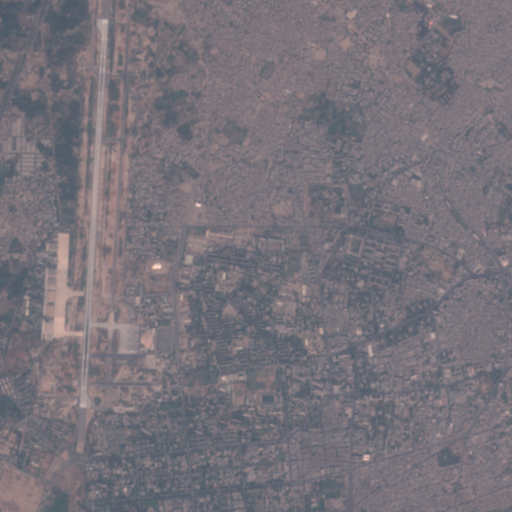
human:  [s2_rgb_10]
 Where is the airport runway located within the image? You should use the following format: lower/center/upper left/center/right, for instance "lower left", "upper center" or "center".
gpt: The airport runway is located in the left of the image.
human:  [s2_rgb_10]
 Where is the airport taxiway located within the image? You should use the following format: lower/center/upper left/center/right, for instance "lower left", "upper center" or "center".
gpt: The airport taxiway is located in the left of the image.
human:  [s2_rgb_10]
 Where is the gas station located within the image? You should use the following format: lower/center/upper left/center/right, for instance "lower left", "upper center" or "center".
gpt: The gas station is located in the center right of the image.
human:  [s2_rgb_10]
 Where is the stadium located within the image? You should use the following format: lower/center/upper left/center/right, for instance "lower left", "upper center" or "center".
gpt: The stadium is located in the lower center of the image.
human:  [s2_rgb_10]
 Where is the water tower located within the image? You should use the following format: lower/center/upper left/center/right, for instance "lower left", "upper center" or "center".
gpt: The water tower is located in the lower right of the image.
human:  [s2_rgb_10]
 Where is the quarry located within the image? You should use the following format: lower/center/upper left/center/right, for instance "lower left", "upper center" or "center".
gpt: There is no quarry in the image.